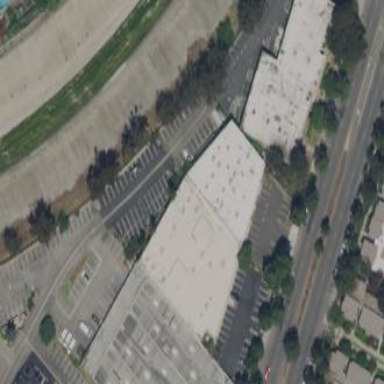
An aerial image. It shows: Commercial building.